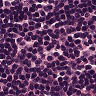
Metastatic tissue present: no